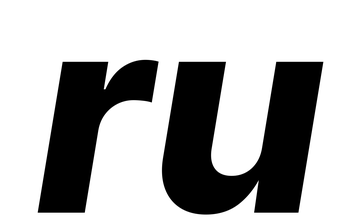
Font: Inter-Italic_ExtraBold_Italic